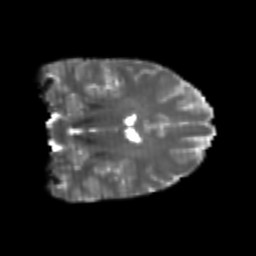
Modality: T2w
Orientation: coronal
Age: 24
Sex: female
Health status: healthy
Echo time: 0.074 s